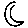
Label: moon